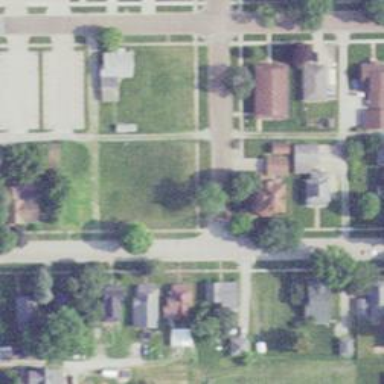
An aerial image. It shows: Alley classified as service road.